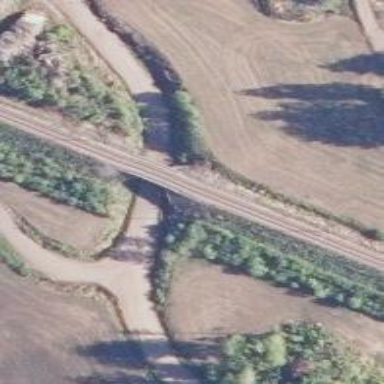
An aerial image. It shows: Bridge carrying railway with continuous electrified contact lines.